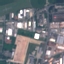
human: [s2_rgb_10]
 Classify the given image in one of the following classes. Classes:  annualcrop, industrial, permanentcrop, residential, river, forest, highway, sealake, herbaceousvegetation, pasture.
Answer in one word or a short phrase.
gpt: Industrial